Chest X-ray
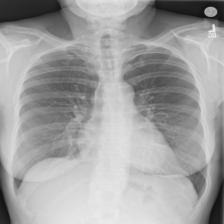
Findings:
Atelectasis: negative
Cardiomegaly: negative
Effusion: negative
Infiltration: negative
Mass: negative
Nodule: negative
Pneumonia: negative
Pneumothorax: negative
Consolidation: negative
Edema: negative
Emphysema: negative
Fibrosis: negative
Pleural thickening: negative
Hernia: negative